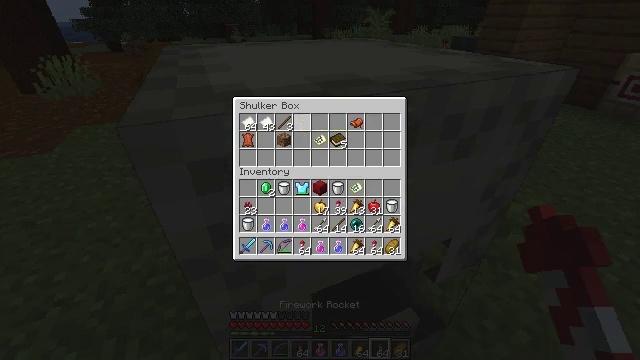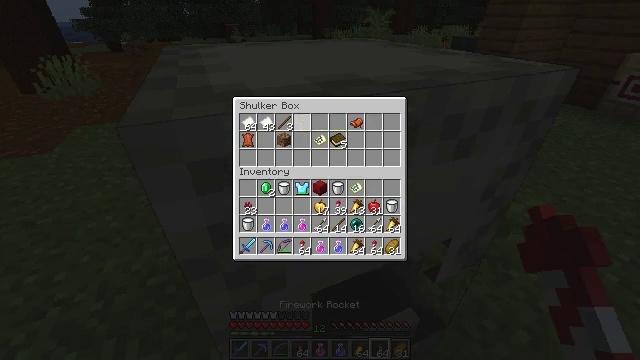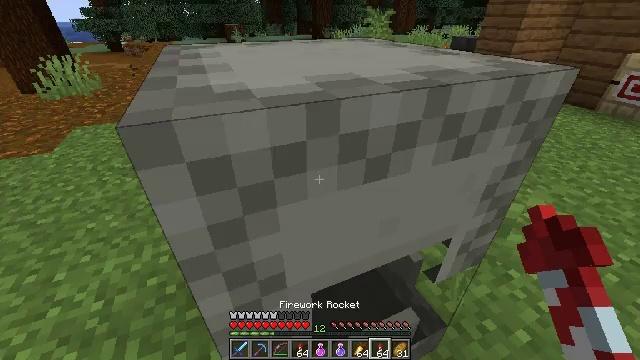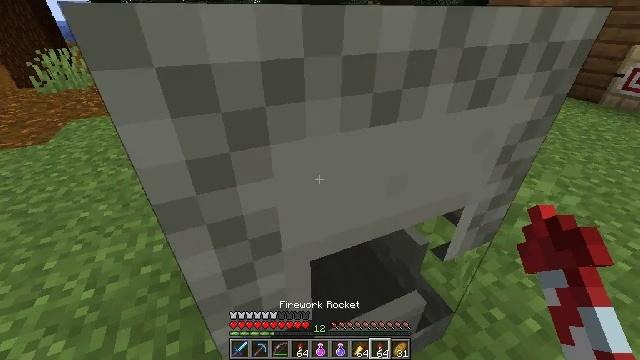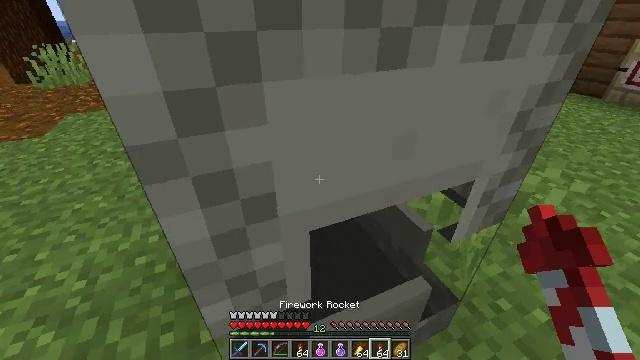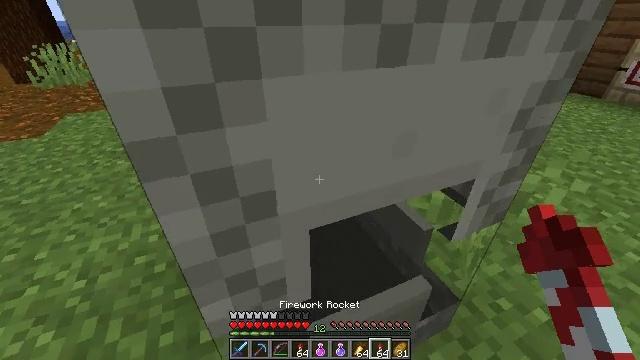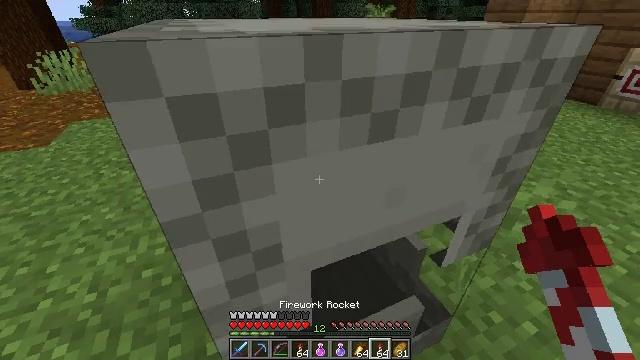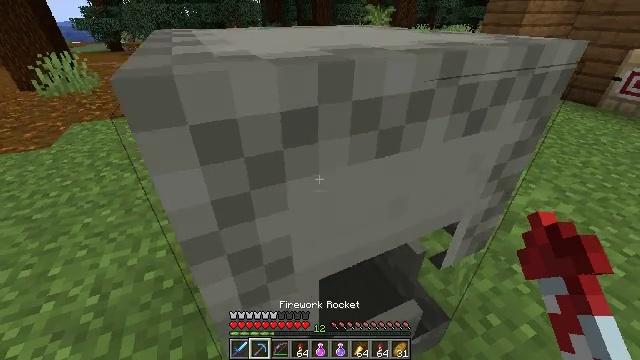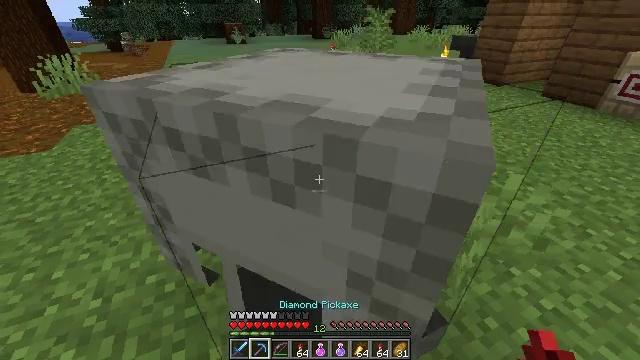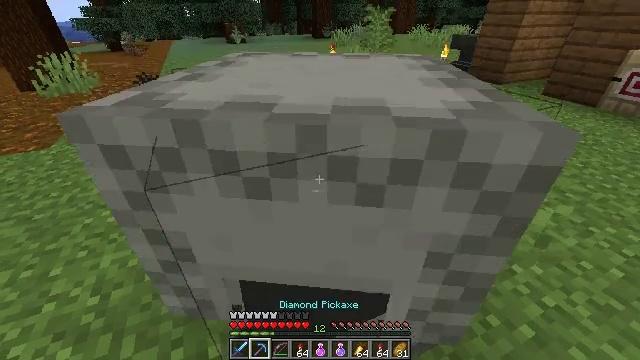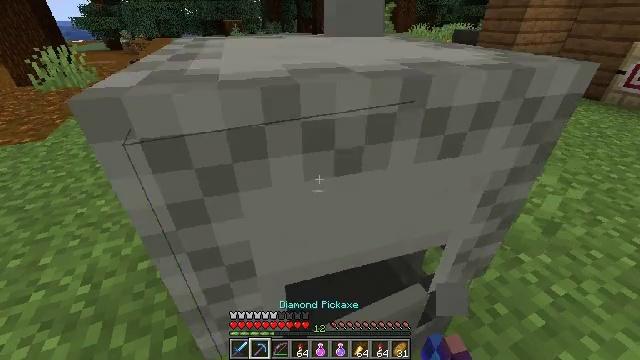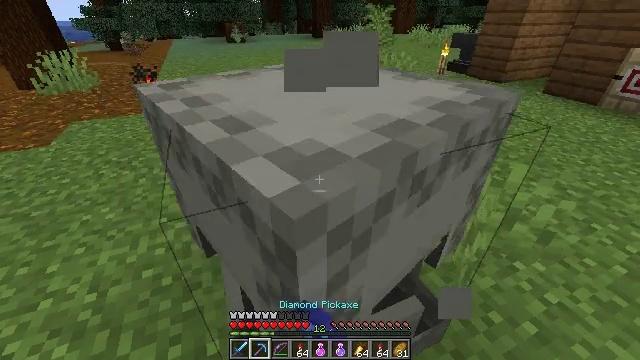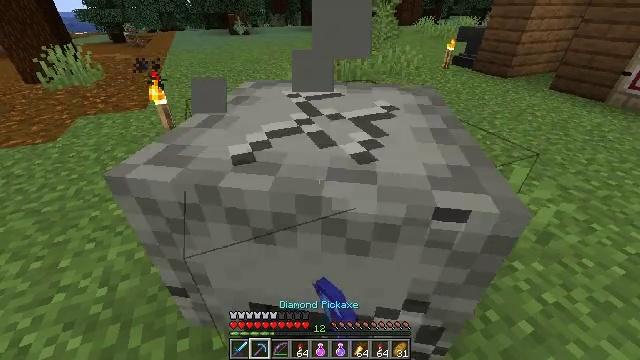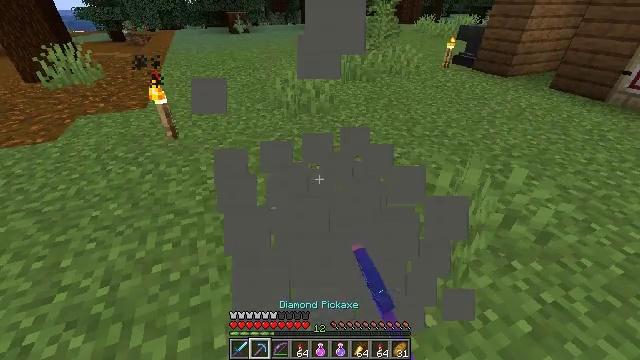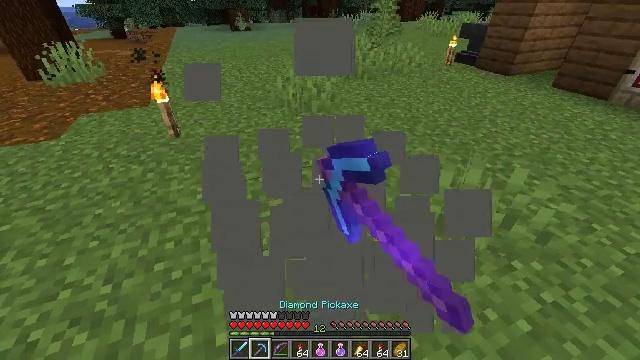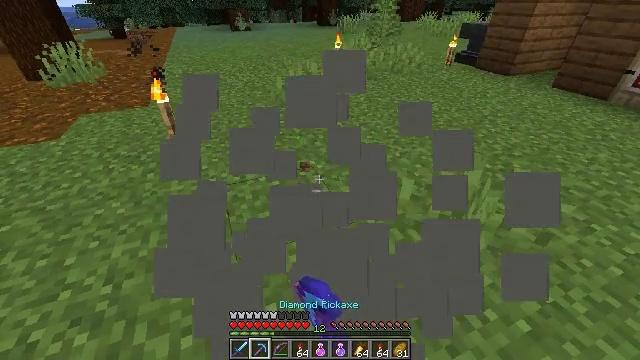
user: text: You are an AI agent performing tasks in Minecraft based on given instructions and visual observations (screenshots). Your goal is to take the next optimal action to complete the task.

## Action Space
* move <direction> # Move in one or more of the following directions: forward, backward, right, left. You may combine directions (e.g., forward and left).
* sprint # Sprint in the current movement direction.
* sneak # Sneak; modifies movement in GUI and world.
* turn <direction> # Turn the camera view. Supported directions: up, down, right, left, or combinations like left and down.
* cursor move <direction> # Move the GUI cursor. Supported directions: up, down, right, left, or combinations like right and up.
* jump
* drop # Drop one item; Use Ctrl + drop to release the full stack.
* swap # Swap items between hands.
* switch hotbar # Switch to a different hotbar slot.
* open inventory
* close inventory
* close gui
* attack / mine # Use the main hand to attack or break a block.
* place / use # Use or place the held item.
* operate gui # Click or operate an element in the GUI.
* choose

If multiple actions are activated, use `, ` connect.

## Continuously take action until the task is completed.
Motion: motion action
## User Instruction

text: Collect the light gray shulker box.
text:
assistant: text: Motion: sneak
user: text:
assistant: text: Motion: sneak
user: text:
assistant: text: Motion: sneak, close gui
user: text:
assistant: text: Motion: open inventory
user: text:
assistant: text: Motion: no_op
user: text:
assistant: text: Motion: no_op
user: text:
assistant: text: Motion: switch to hotbar 2
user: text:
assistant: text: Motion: switch to hotbar 2
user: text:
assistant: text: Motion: attack / mine, switch to hotbar 2
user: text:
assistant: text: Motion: attack / mine
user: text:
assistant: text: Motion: attack / mine
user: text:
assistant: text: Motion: turn down, attack / mine
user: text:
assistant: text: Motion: attack / mine
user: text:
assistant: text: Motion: attack / mine
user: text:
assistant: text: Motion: attack / mine
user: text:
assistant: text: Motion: attack / mine
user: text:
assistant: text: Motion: attack / mine
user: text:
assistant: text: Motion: attack / mine